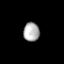
Tissue: lung
Cell type: Others
Senescence score: 0.6546
Nuclear area (px): 296
Mean DAPI intensity: 174.78